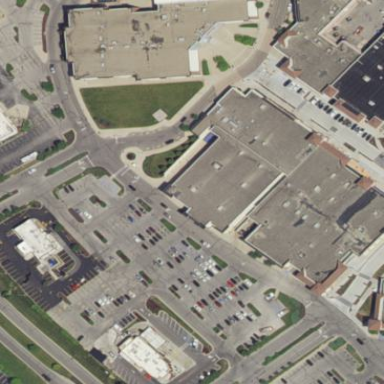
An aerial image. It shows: Part of the building is designated for commercial use.